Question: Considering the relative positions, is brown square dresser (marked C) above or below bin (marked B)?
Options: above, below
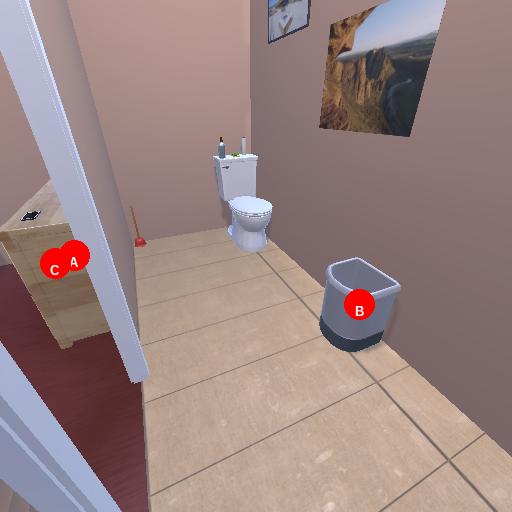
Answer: above